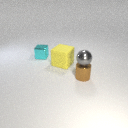
small gray metal sphere above small brown metal cylinder